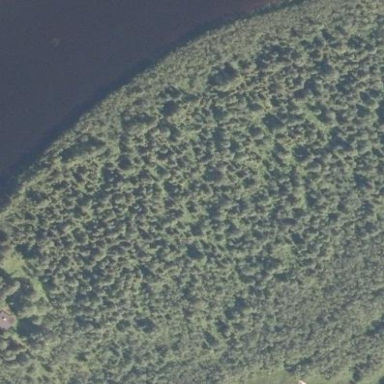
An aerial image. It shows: Forest dominated by needle-leaved trees.